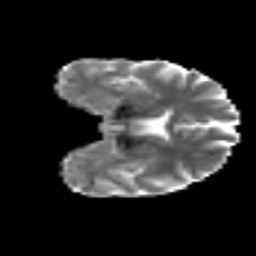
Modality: MD
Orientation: coronal
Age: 47
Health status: ill
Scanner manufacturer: philips
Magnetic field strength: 3 T
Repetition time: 9 s
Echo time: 0.127 s